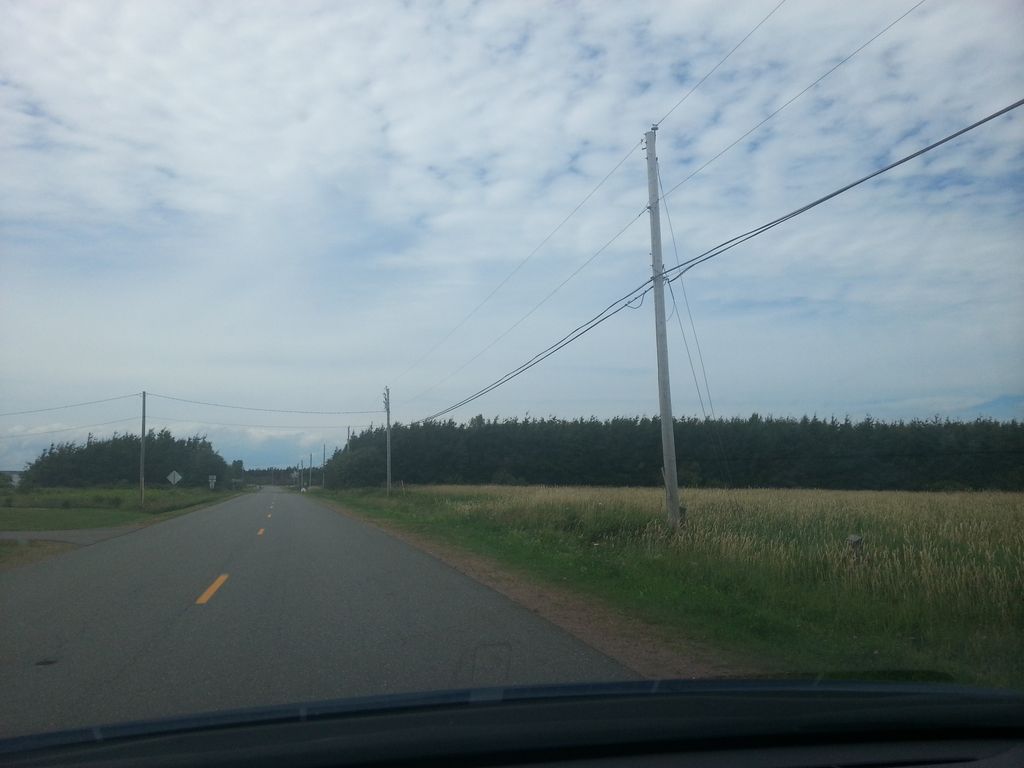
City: charlottetown